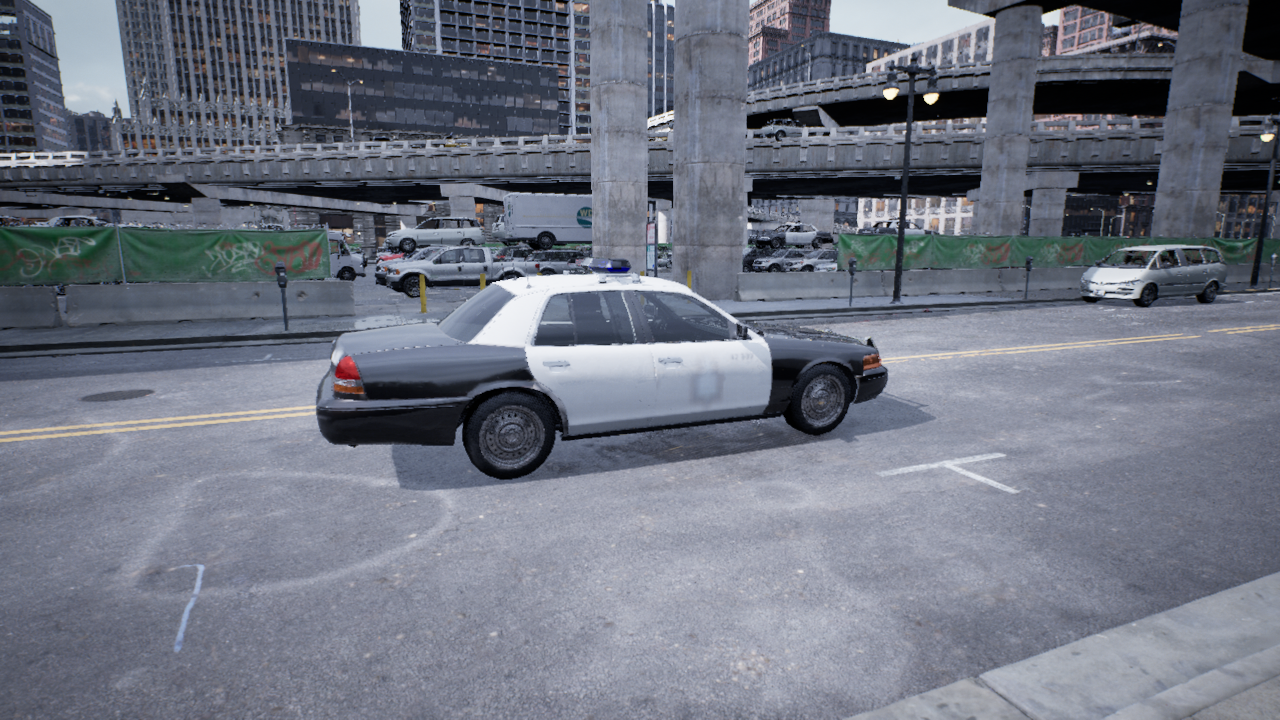
Venue: downtown
Lighting: overcast
Vehicle rig: sedan